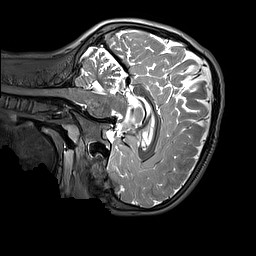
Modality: T2w
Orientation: sagittal
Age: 12
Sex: male
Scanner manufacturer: siemens
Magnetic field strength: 3 T
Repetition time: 3.2 s
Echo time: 0.408 s